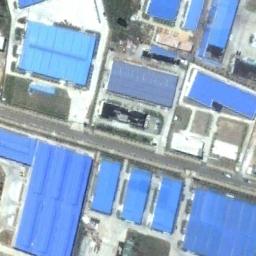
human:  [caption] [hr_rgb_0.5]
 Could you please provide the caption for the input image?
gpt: The industrial area has some neatly arranged blue workshops and a road goes through the industrial area .

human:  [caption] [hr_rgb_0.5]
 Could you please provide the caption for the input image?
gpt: There are many houses of different shapes and sizes in the industrial zone .

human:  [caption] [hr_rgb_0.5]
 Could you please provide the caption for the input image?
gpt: Neatly planned factories and roads in an industrial area with green belts .

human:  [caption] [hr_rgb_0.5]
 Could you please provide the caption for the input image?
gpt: There is some green space in the industrial area .

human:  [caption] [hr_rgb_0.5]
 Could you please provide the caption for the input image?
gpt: There are some blue buildings on the industrial area .